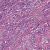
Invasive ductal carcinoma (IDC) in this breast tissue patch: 1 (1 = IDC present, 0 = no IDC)